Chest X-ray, PA view. Patient: 63 years old, sex M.
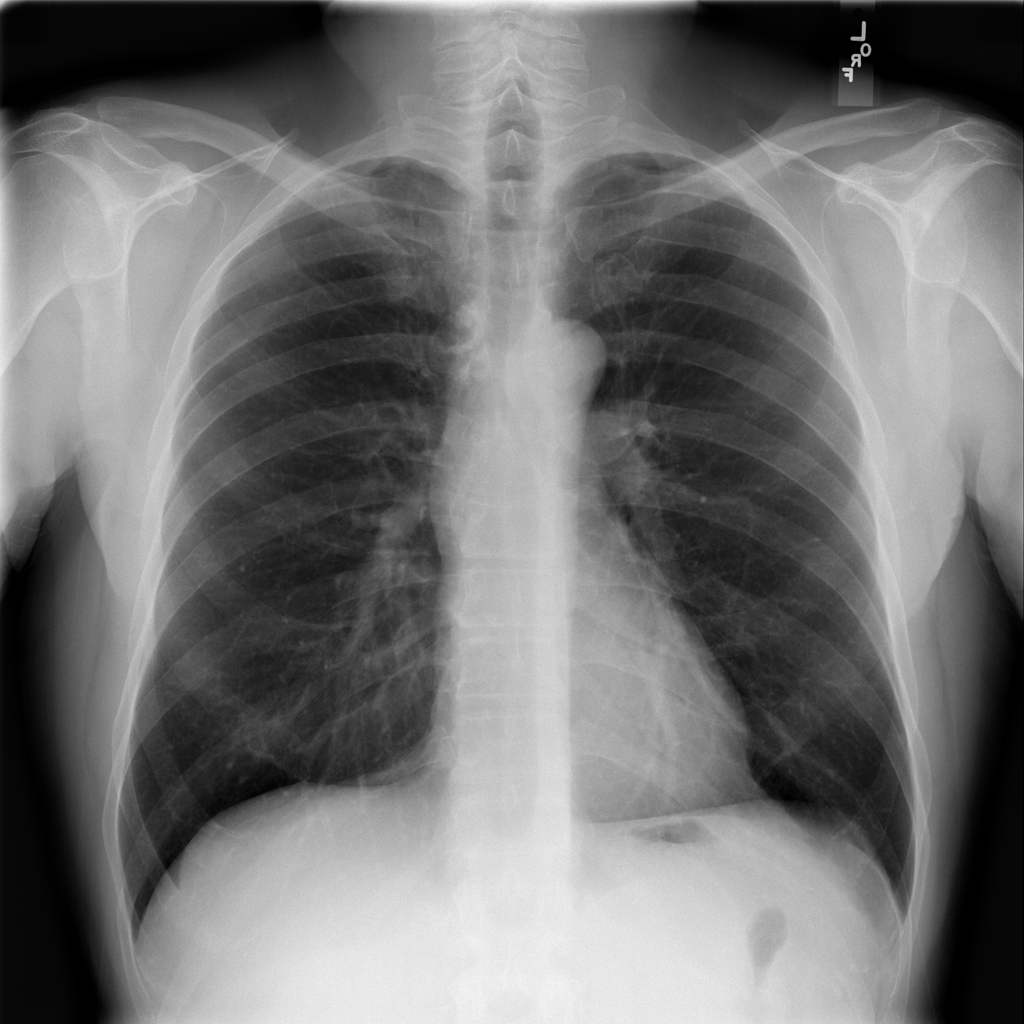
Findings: No Finding